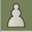
Piece: wP